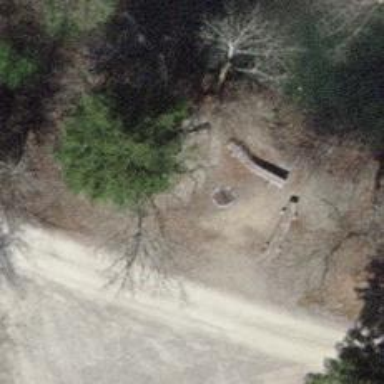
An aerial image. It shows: Brown bench.